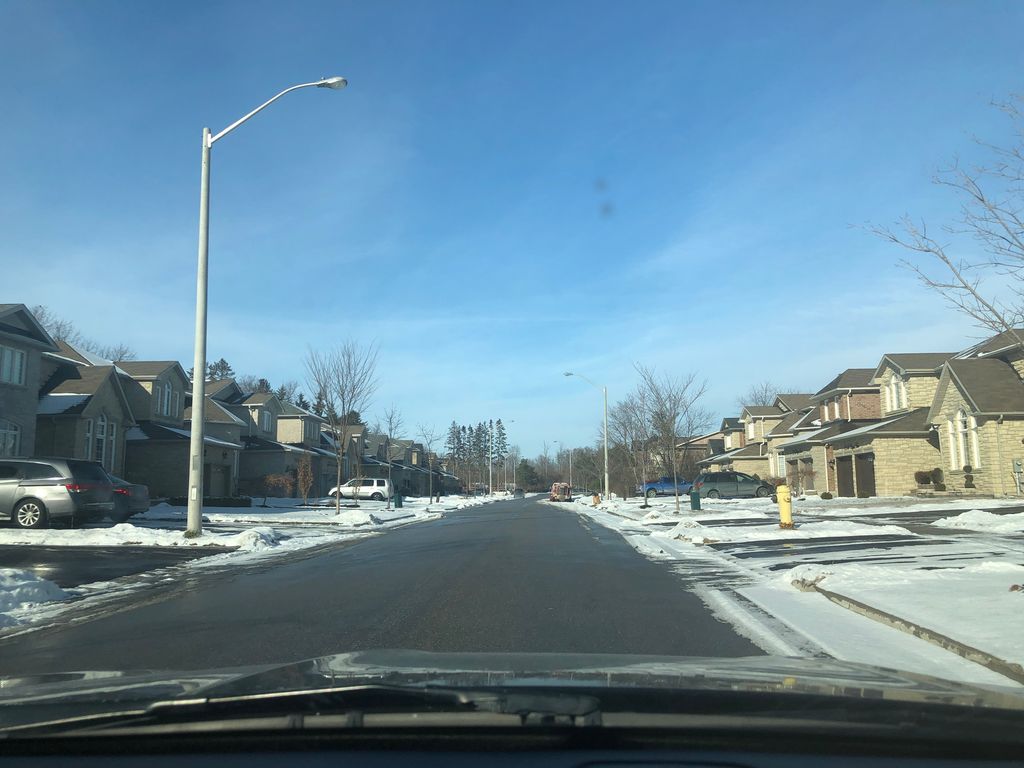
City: toronto